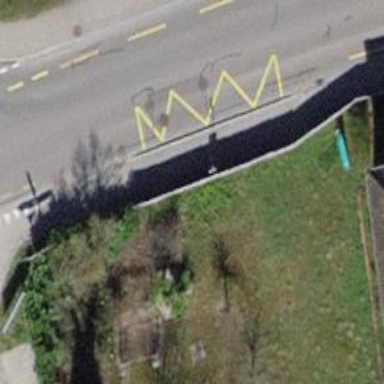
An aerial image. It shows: Bus stop with platform for public transport.